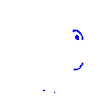
Particle: kaon